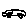
Label: car